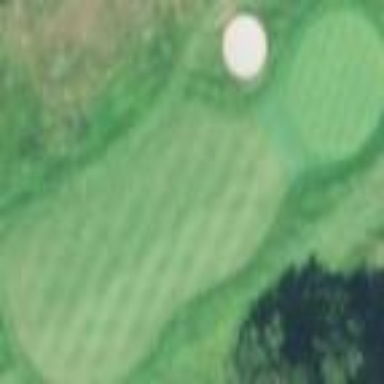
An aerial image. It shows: Golf fairway surrounded by grass.